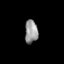
Tissue: skin
Cell type: Others
Senescence score: 0.195
Nuclear area (px): 297
Mean DAPI intensity: 151.03